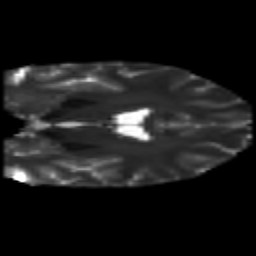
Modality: T2w
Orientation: coronal
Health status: healthy
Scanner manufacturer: philips
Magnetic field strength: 3 T
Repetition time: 6.964 s
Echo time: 0.092 s